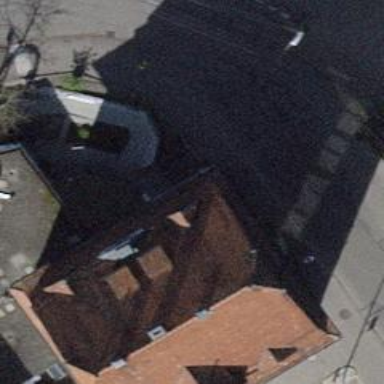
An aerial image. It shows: Restaurant.